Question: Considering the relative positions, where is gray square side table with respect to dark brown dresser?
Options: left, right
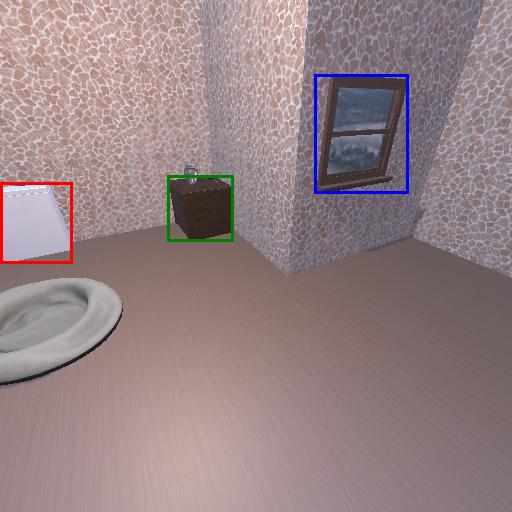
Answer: left